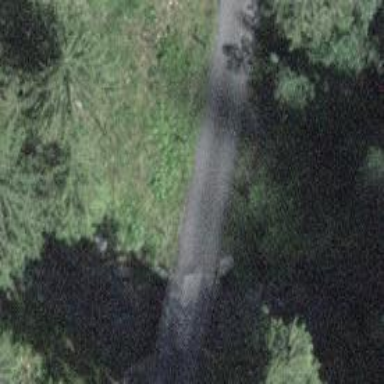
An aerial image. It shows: Paved unclassified road with bridge.